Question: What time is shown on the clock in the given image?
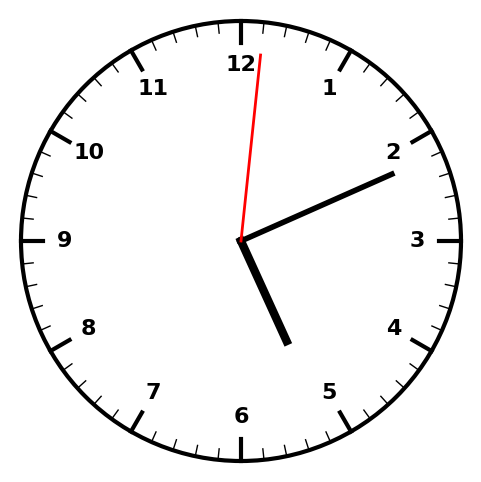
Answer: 05:11:01